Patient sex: M
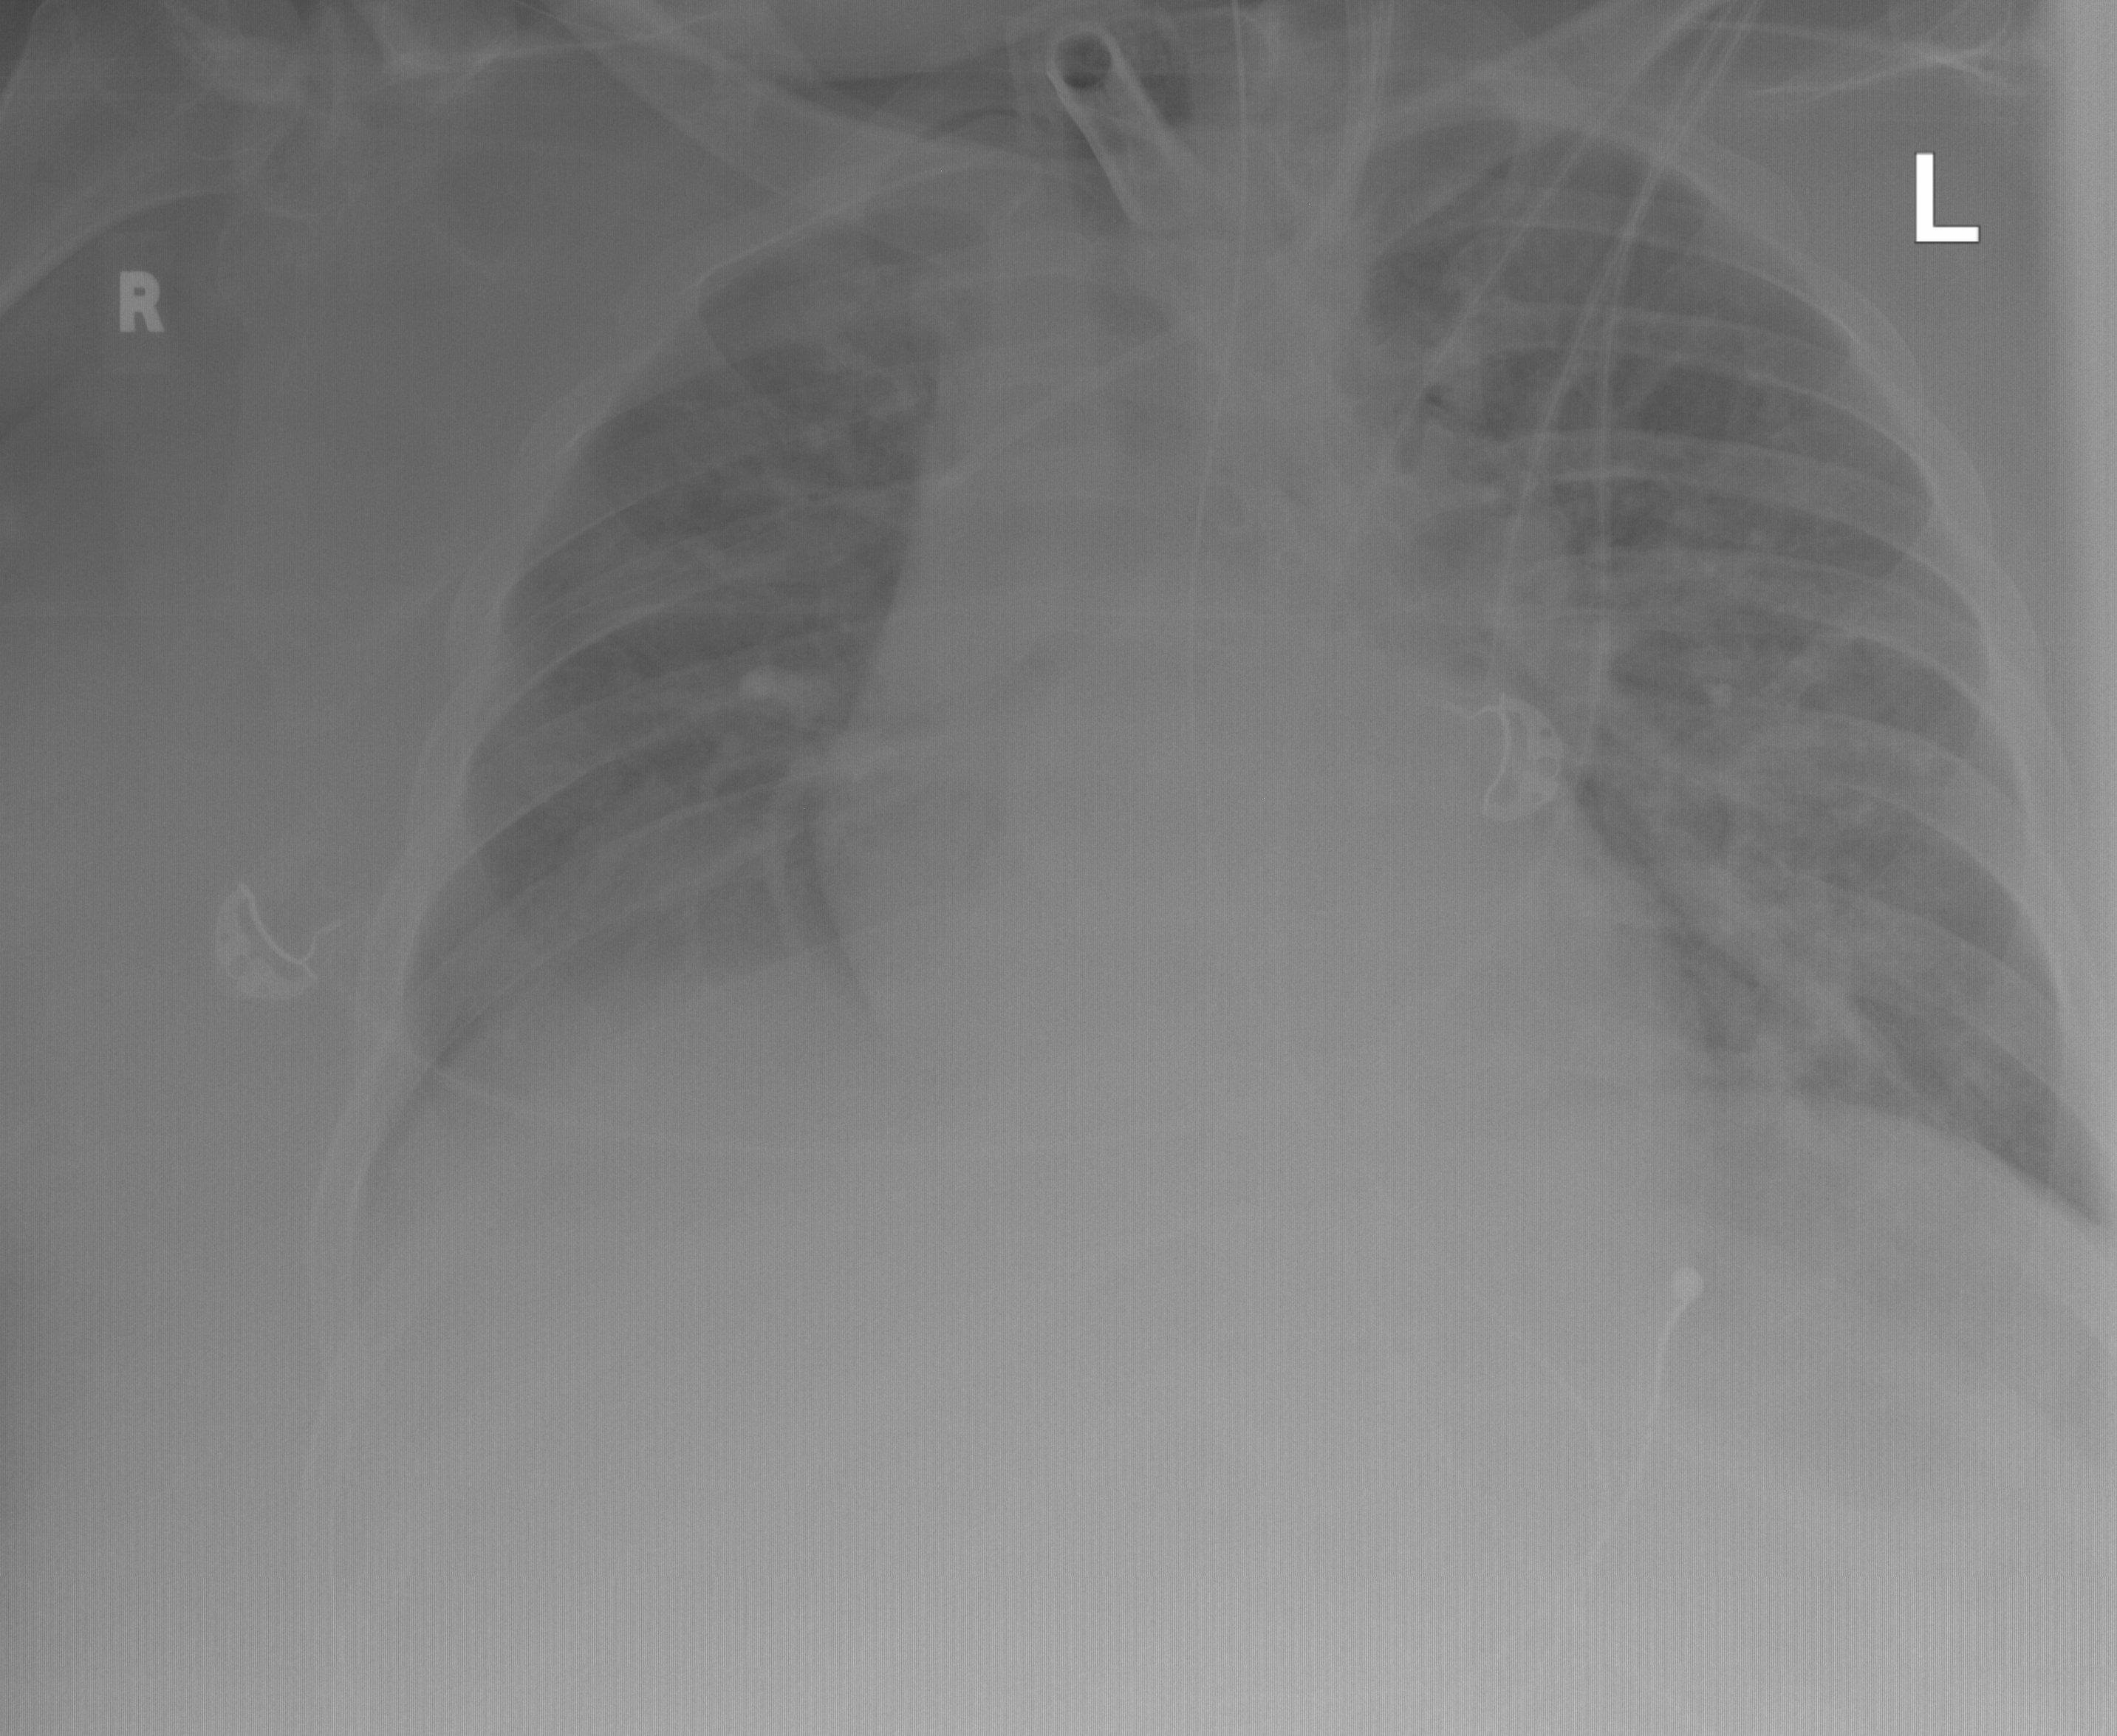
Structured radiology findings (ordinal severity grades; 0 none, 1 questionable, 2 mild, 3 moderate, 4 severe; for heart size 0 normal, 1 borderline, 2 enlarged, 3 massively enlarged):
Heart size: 2
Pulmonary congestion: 0
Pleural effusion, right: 0
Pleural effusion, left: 0
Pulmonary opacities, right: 0
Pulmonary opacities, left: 1
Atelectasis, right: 0
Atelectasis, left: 0